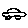
Label: car